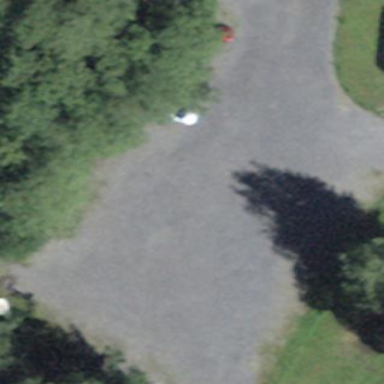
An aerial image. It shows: Parking area with fine gravel surface.